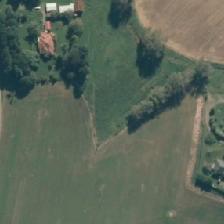
Land cover: shortrotation_cropland